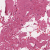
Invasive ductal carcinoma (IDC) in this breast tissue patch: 0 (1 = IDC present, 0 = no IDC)